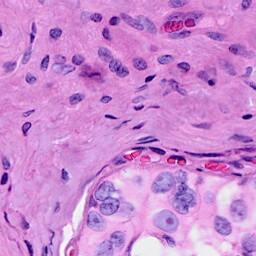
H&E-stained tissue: Breast